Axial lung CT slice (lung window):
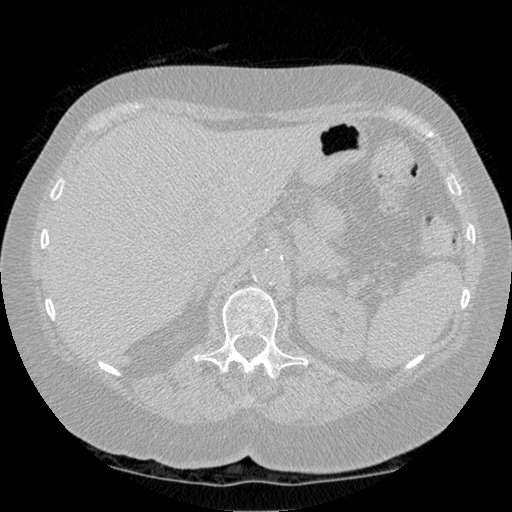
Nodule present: no